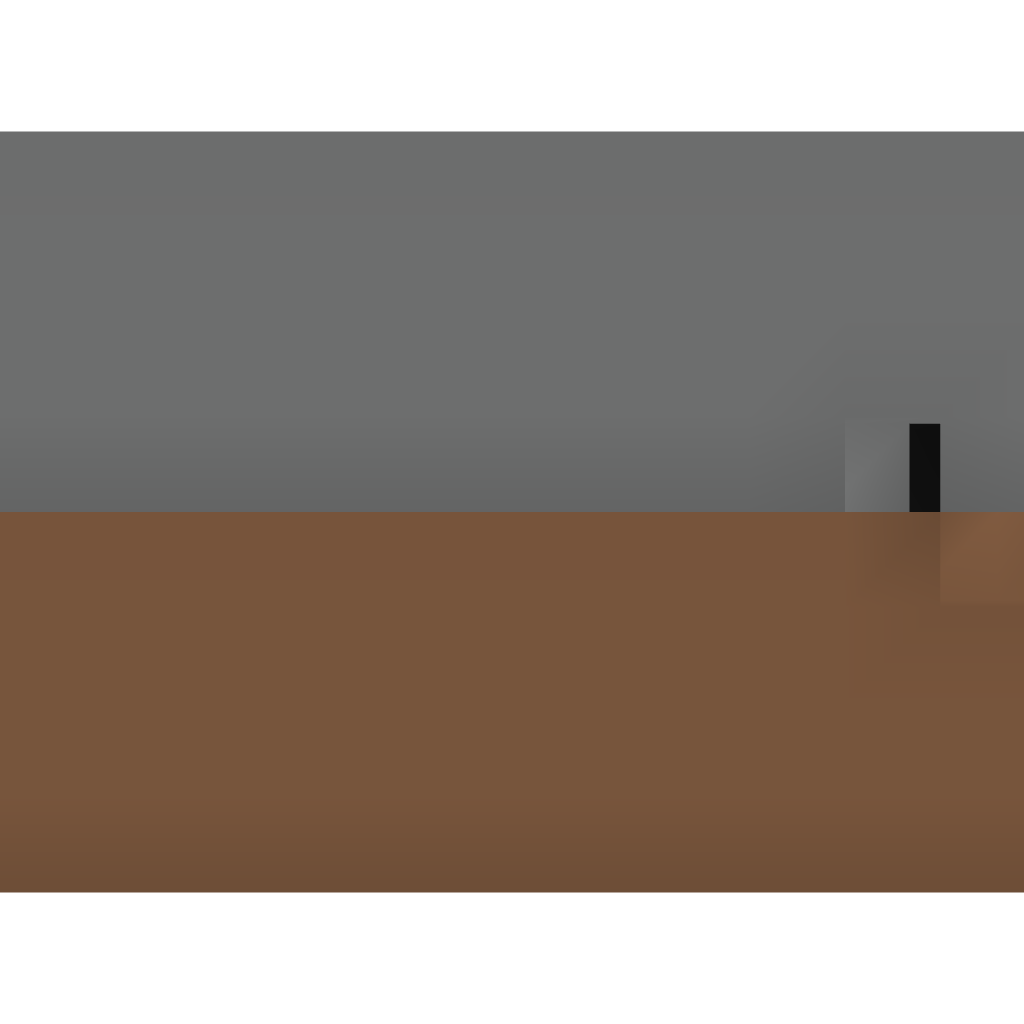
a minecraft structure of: Ultimate Fireworks Machine